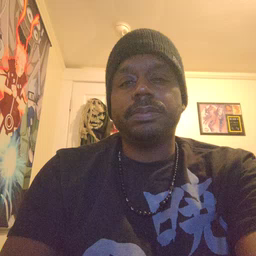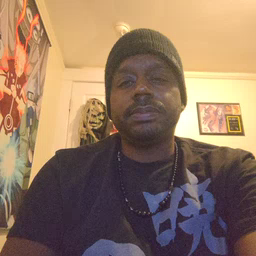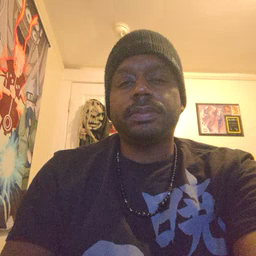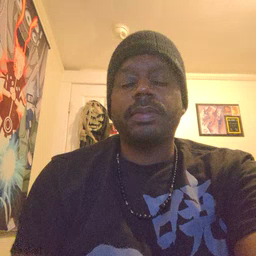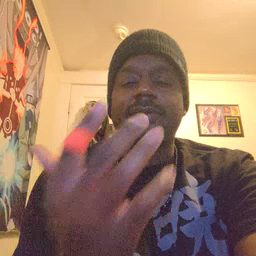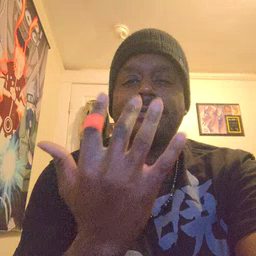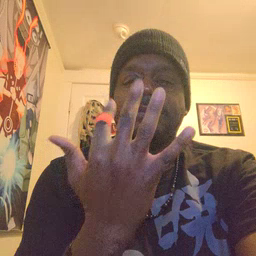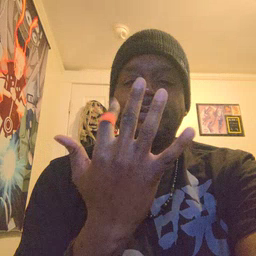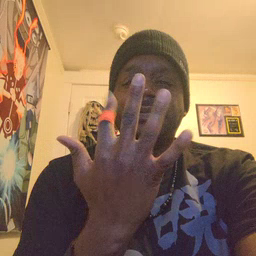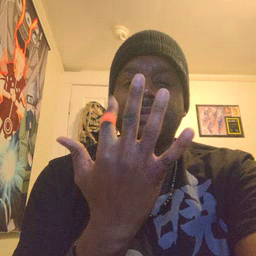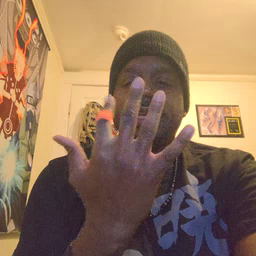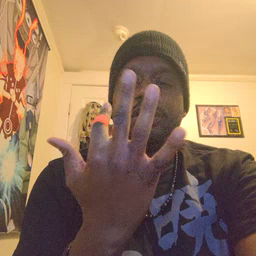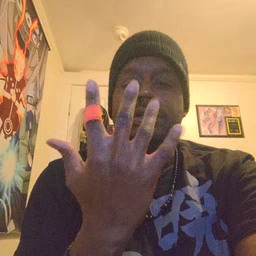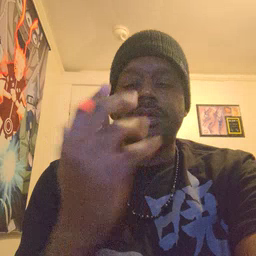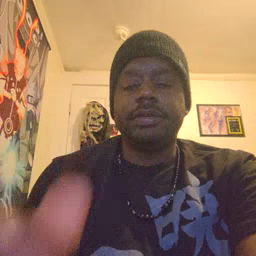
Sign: finger